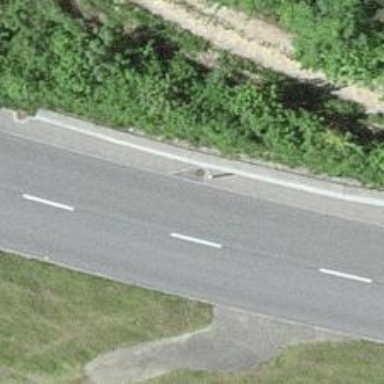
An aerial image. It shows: Secondary road with asphalt surface.